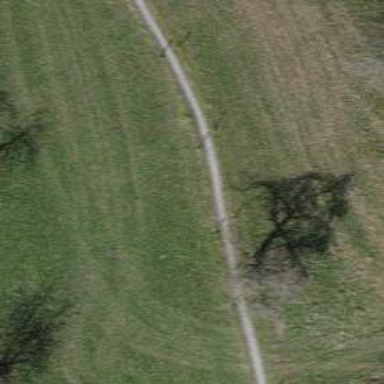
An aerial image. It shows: Footway with fine gravel surface.